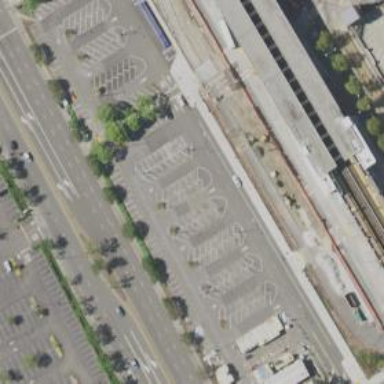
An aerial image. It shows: Parking area with surface suitable for park and ride.